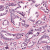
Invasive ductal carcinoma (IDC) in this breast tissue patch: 1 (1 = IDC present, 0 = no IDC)